Interaction volume radius: 5 \u00c5
Interaction volume height: 20 \u00c5
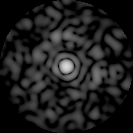
Disorder parameter: 0.842